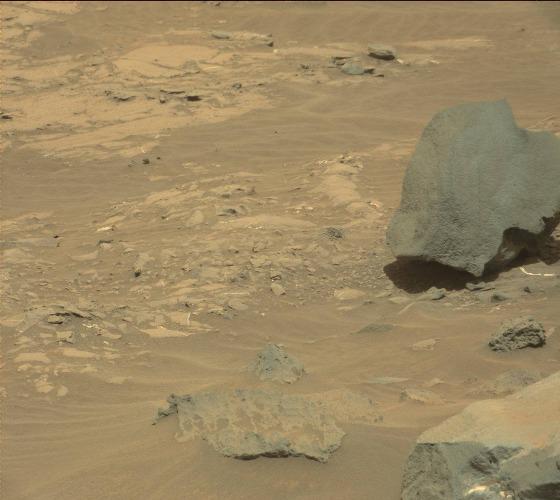
Terrain classes present: Bedrock, Gravel / Sand / Soil, Rock, Shadow